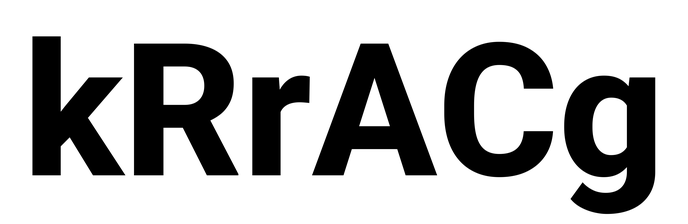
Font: Roboto_ExtraBold